Question: I just want to export a simple application in to a runnable jar or Mac OS X .app format. It is exporting fine but both don't run. The app runs without any errors in Eclipse.

The applications loads data from Userdata.dat file.
MainScreen is the Main Class.
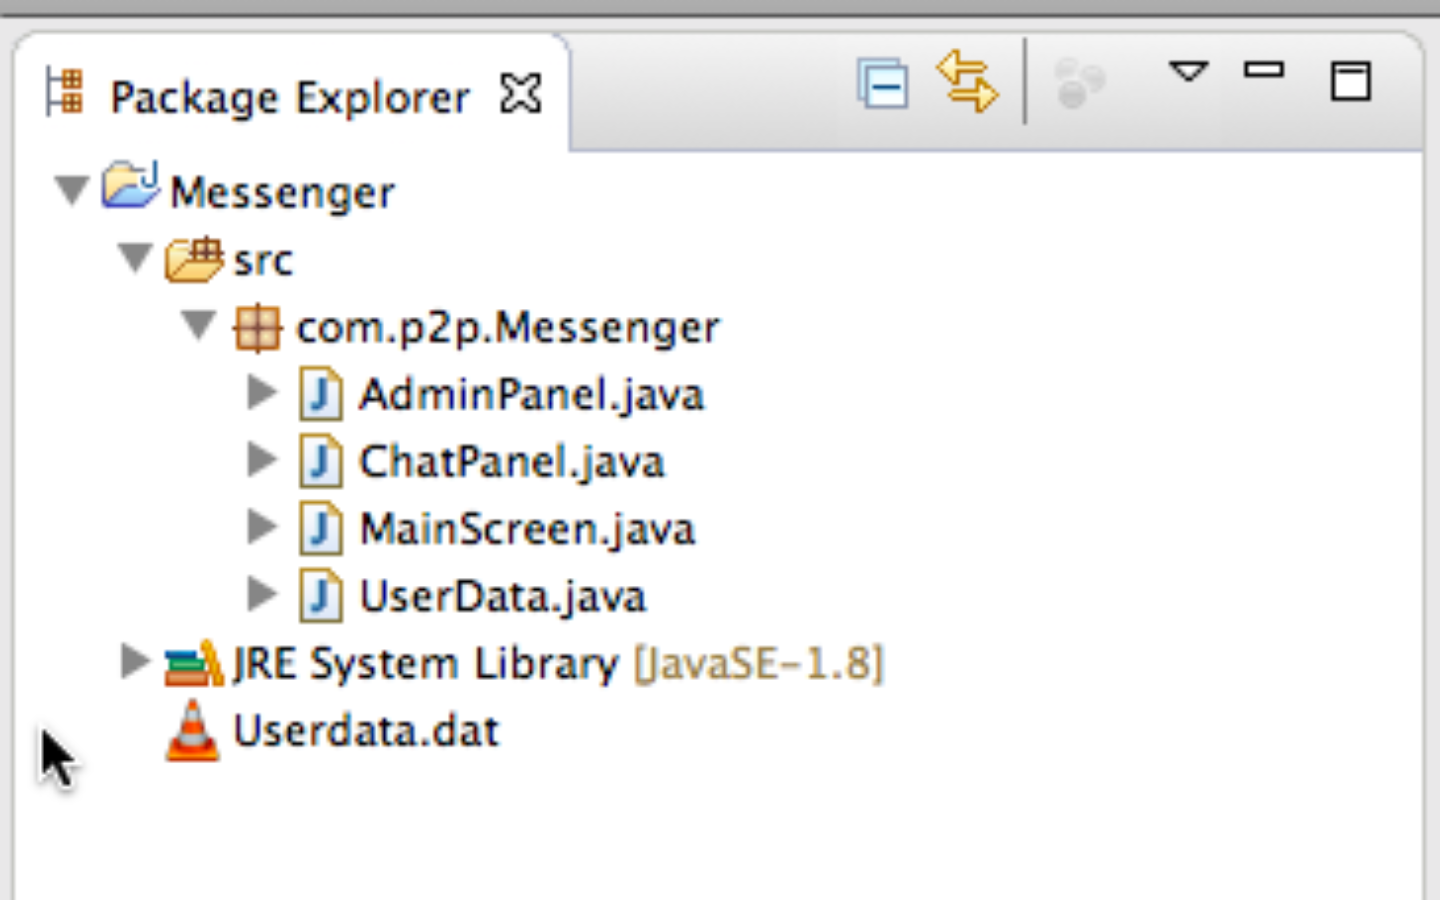
Answer: Easiest route is probably upgrading or re-installing the Java Runtime Environment (JRE).
Or this:
- - - - - - <URL>